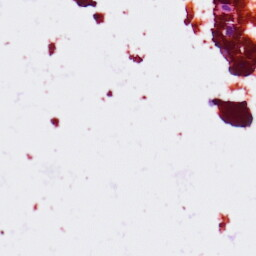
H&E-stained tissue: Lung